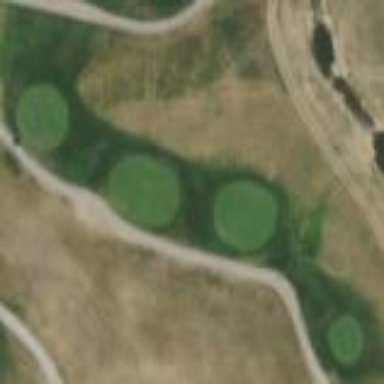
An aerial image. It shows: Area of rough grass used for golf.